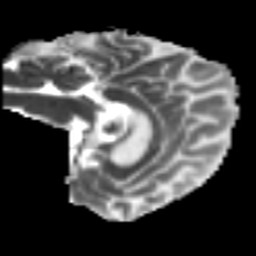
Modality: MD
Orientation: sagittal
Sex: male
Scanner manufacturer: ge
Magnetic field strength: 3 T
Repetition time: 7 s
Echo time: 0.0804 s